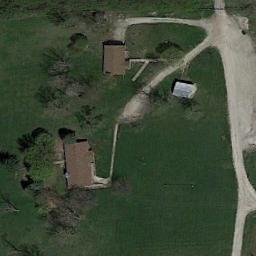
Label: sparse_residential